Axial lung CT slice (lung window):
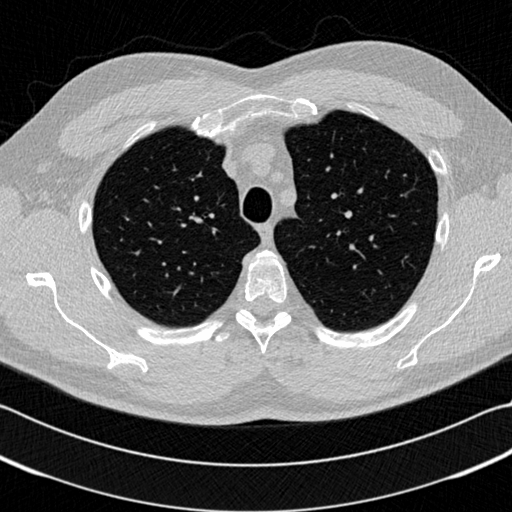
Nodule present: no